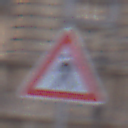
Verkehrszeichen: FussgaengerRechts
Umgebung: Outdoor, Urban
Tageszeit: SunriseSunset
Wetter: PartlyCloudy
Licht: Natural
Jahreszeit: NotSpecified
Kontrast: LowContrast